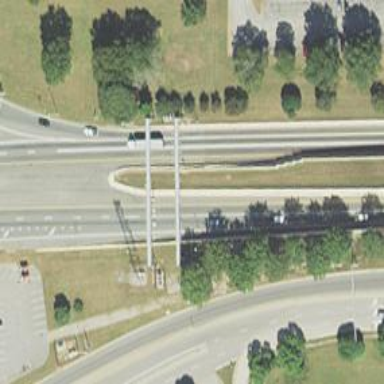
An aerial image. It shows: Toll gantry on the road.